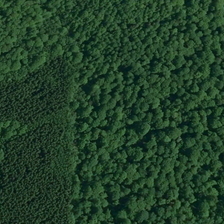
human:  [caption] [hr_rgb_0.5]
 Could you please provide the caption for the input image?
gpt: the light green forest is dense .

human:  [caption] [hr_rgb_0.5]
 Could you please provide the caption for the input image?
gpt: here we can see a large light green forest with a deep green area at its coner .

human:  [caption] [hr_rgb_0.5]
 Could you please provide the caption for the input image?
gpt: the light green forest is dense .

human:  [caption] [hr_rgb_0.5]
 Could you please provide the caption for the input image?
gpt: the light green forest is dense .

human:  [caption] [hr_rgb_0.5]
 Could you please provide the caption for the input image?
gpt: many green trees are in a piece of forest .